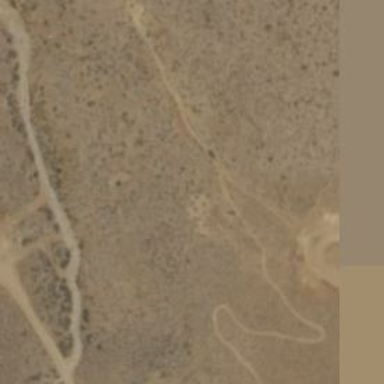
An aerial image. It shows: Path.